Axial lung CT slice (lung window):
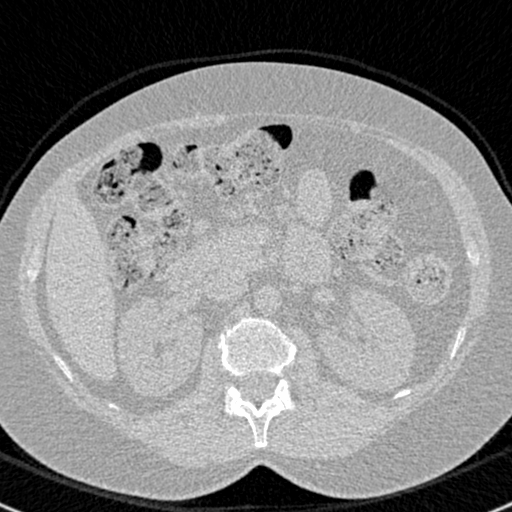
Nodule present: no